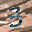
Label: 3